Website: home-depot
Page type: billing-address
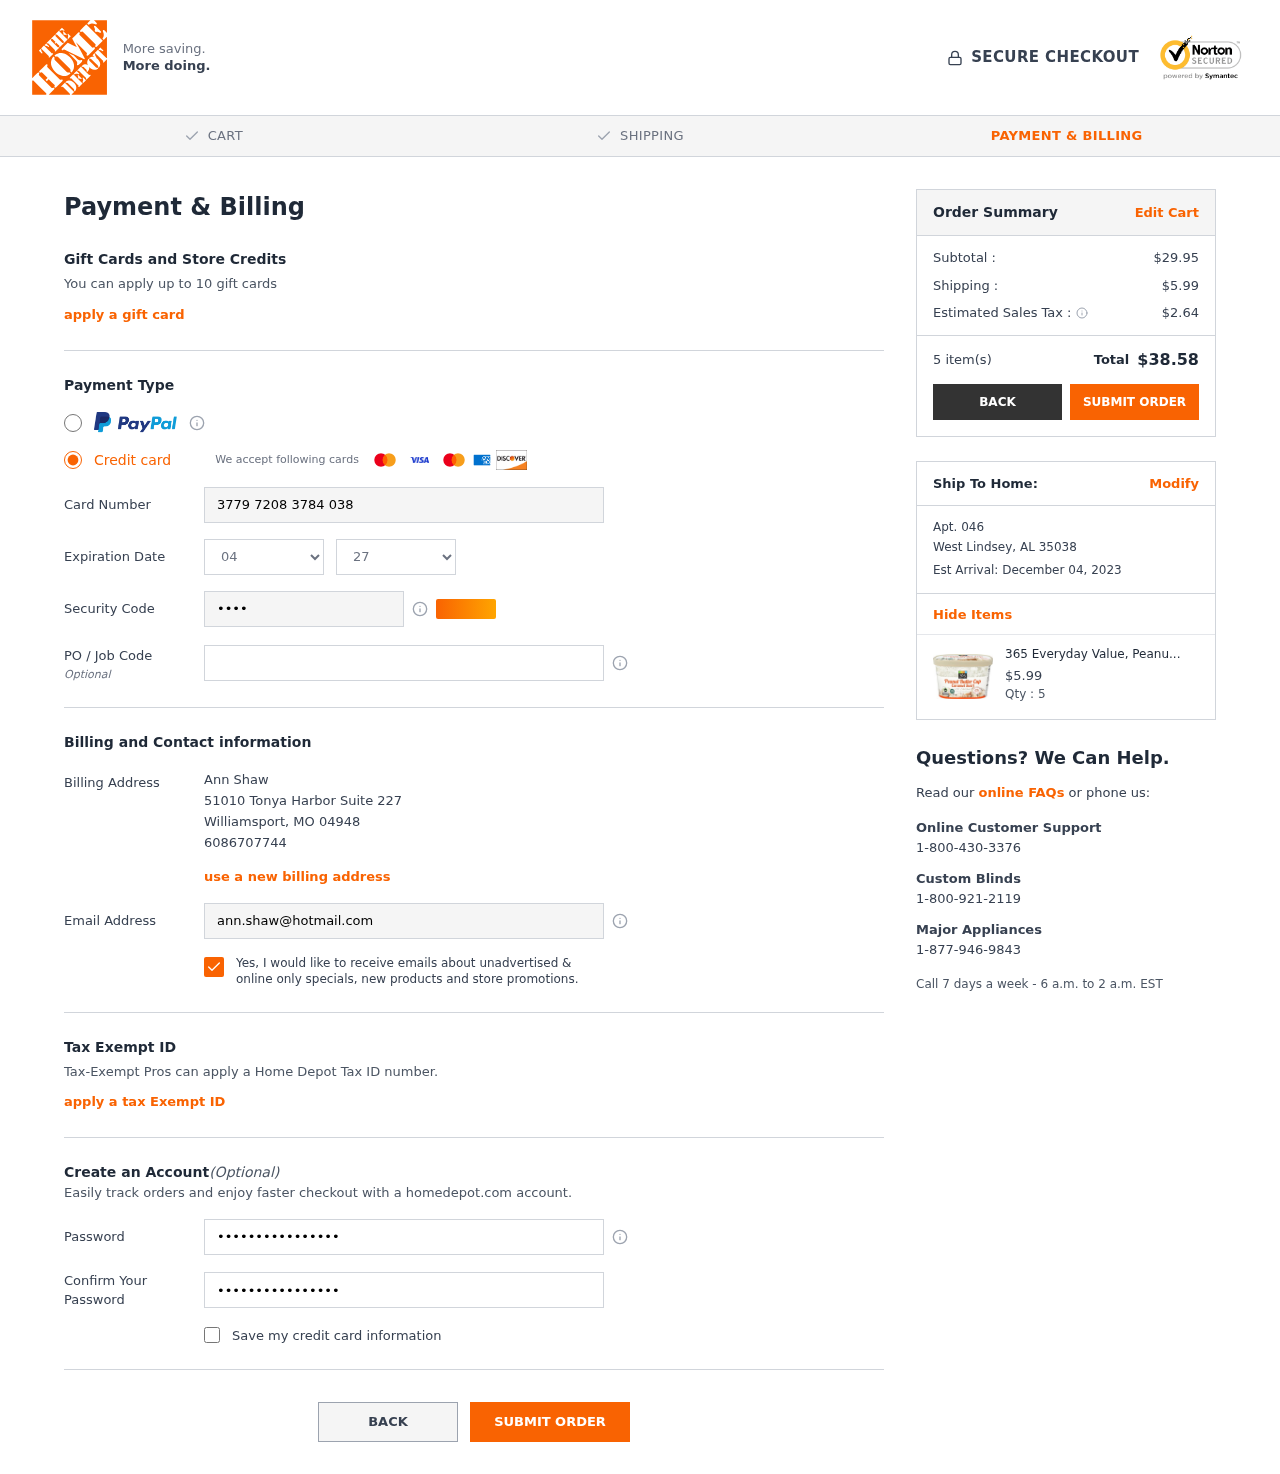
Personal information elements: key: PII_CARD_CVV
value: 7216
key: PII_CARD_EXPIRY_MONTH
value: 04
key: PII_CARD_EXPIRY_YEAR
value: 27
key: PII_CARD_NUMBER
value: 3779 7208 3784 038
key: PII_CITY
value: Williamsport
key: PII_CITY2
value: West Lindsey
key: PII_EMAIL
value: ann.shaw@hotmail.com
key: PII_FULLNAME
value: Ann Shaw
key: PII_PHONE
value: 6086707744
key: PII_POSTCODE
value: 04948
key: PII_POSTCODE2
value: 35038
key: PII_STATE_ABBR
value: MO
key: PII_STATE_ABBR2
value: AL
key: PII_STREET
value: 51010 Tonya Harbor Suite 227
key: PII_STREET2
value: Apt. 046
Product elements: key: PRODUCT1_NAME
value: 365 Everyday Value, Peanut Butter Cup Caramel Swirl Ice Cream, 1.75 QT, (Frozen)
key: PRODUCT1_PRICE
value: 5.99
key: PRODUCT1_QUANTITY
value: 5
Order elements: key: ORDER_SUBTOTAL
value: $29.95
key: ORDER_SHIPPING_COST
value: $5.99
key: ORDER_TAX
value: $2.64
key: ORDER_NUM_ITEMS
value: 5 item(s)
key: ORDER_TOTAL
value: $38.58
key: ORDER_DELIVERY_DATE
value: Est Arrival: December 04, 2023